Field crop: maize
Growth stage: 1
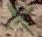
Species: atriplex